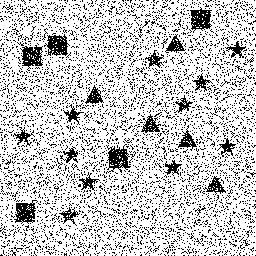
Squares: 5
Triangles: 5
Stars: 11
Total shapes: 21